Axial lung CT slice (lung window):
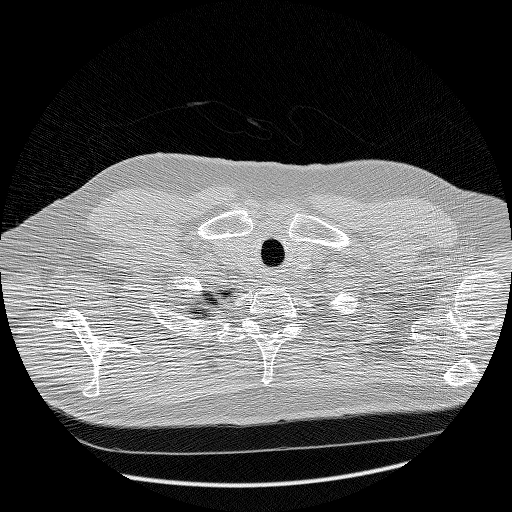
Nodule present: no